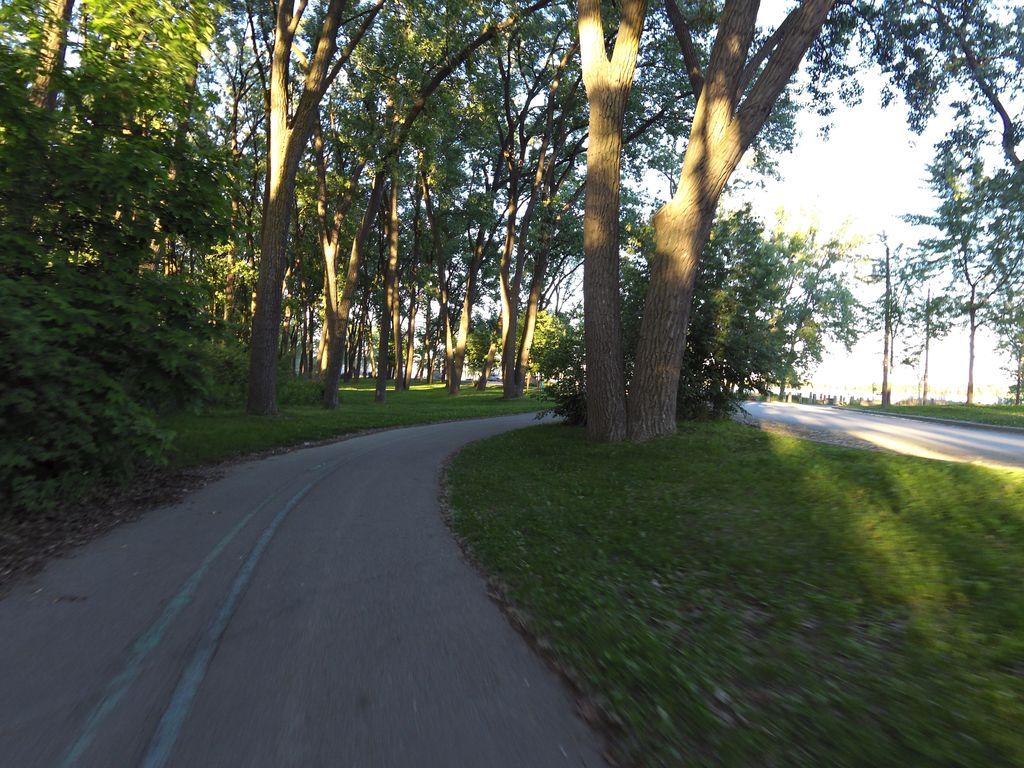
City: toronto